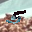
Label: 5